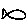
Label: fish